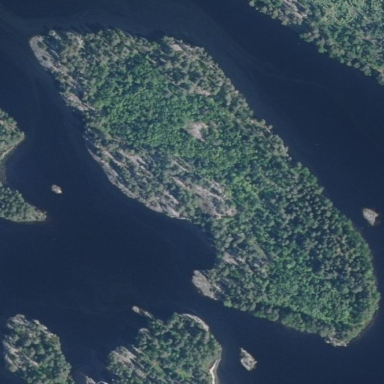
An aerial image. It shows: Islet.